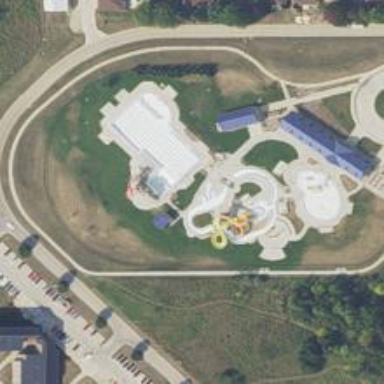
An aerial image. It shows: Water slide attraction.